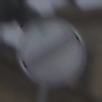
Verkehrszeichen: EndeSaemtlicherBegrenzungen
Umgebung: Outdoor, Urban
Tageszeit: Midday
Wetter: Overcast
Licht: Natural
Jahreszeit: NotSpecified
Kontrast: LowContrast